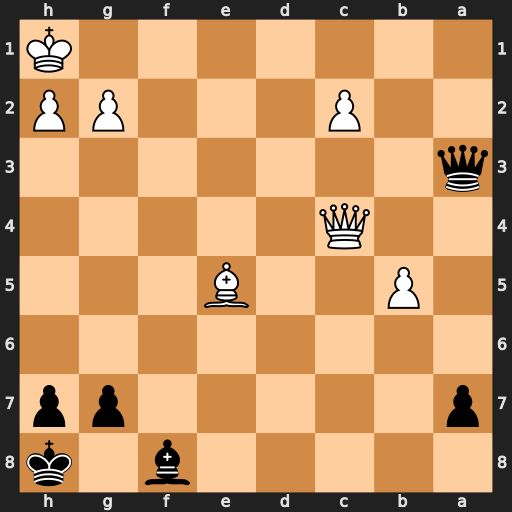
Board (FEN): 5b1k/p5pp/8/1P2B3/2Q5/q7/2P3PP/7K
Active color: b
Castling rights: -
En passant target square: -
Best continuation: Qc1+ Qf1 Qxf1#